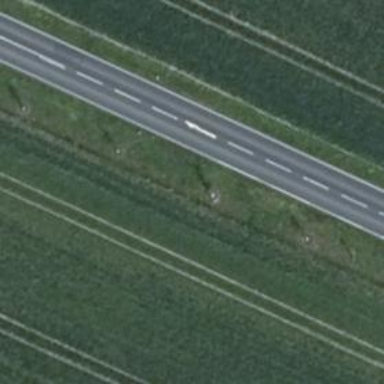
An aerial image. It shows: Primary road with asphalt surface.